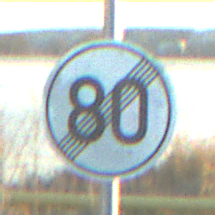
Verkehrszeichen: EndeGeschwindigkeit80
Umgebung: Outdoor, RoadRail
Tageszeit: SunriseSunset
Wetter: PartlyCloudy
Licht: Natural
Jahreszeit: NotSpecified
Kontrast: HighContrast